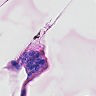
Metastatic tissue present: yes